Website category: movie
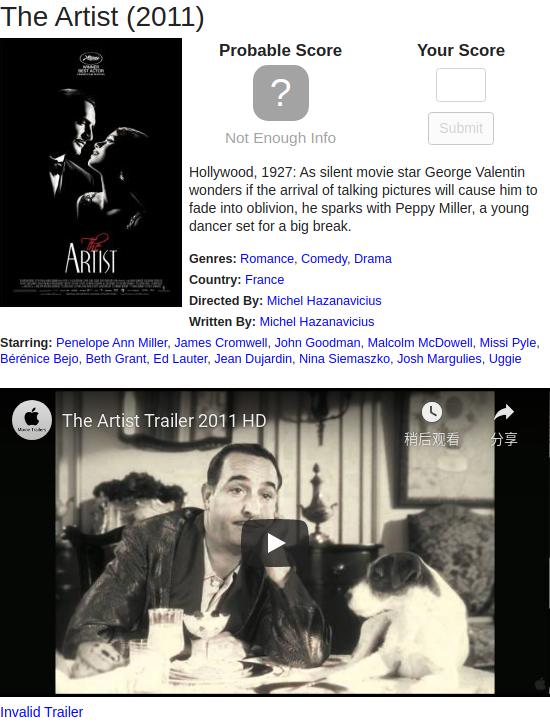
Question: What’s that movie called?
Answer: The Artist

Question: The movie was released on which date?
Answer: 2011

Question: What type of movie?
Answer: Romance

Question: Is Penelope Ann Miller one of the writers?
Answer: no

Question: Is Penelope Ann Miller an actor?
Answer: yes

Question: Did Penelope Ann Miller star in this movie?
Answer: yes

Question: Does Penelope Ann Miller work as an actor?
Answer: yes

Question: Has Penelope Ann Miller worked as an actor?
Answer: yes

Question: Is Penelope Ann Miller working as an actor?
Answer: yes

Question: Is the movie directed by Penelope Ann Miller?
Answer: no

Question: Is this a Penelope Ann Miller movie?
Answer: no

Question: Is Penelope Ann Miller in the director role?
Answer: no

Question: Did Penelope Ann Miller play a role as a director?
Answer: no

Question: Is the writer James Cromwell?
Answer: no

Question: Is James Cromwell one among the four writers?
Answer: no

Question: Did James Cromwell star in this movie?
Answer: yes

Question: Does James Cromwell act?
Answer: yes

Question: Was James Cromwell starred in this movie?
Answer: yes

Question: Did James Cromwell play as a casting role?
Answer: yes

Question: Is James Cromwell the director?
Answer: no

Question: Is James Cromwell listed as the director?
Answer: no

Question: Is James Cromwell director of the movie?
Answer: no

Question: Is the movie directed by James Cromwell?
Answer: no

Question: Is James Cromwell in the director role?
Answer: no

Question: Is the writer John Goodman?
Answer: no

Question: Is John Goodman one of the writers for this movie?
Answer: no

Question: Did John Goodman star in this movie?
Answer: yes

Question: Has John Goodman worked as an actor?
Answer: yes

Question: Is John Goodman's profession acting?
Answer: yes

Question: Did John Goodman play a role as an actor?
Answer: yes

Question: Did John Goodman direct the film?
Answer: no

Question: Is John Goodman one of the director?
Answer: no

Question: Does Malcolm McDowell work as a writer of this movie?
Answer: no

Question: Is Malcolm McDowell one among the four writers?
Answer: no

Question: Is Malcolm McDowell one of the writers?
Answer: no

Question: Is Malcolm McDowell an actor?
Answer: yes

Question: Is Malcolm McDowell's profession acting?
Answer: yes

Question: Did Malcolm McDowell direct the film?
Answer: no

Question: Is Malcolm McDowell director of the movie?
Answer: no

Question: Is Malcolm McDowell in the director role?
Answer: no

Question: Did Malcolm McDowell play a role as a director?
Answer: no

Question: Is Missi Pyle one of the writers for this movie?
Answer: no

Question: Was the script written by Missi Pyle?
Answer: no

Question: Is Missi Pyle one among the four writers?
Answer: no

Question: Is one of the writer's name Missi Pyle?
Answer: no

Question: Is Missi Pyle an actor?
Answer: yes

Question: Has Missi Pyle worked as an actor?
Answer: yes

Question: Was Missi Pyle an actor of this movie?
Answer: yes

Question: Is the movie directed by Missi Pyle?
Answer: no

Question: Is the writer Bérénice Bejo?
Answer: no

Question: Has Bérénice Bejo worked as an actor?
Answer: yes

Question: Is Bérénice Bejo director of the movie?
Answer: no

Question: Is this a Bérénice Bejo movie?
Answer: no

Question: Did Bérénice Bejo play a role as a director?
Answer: no

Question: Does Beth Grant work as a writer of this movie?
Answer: no

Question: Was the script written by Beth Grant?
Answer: no

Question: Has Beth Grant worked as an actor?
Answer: yes

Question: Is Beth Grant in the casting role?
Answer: yes

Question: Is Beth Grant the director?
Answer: no

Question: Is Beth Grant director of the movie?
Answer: no

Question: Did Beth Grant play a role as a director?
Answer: no

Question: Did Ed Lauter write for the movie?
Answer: no

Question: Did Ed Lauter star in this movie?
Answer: yes

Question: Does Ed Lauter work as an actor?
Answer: yes